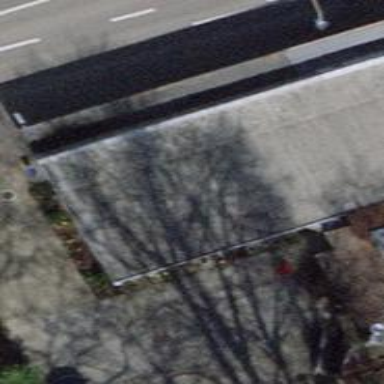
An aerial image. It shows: Restaurant.